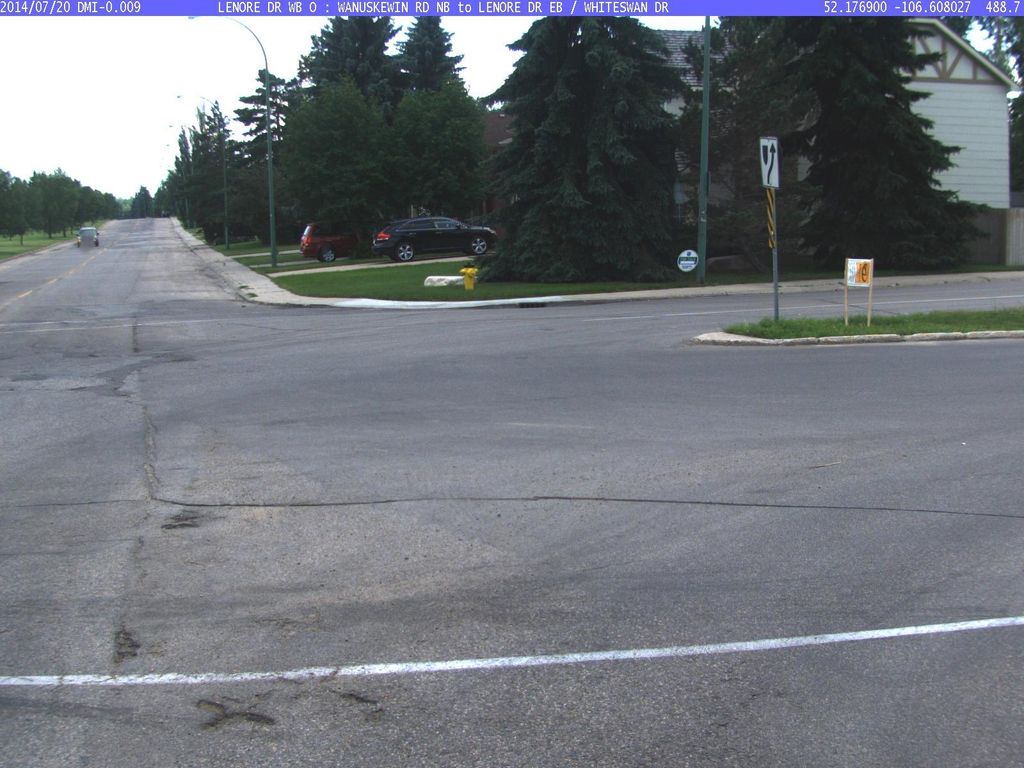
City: saskatoon